Question: I am creating sidebar images with the help of TRzGroup. I already have created TRzGroup with caption Print Now and added item named Print to it. I am planning to add a small printer icon image at the left hand side of the menu item as shown in figure at bottom. How it can be done ?
'''
object RzGroup2: TRzGroup
Items = <
item
Caption = 'Print'
ImageIndex = 4
OnClick = RzGroup2Items0Click
end>
Opened = True
OpenedHeight = 47
DividerVisible = False
SmallImages = ImageList1
Special = True
Caption = 'Print Now'
ParentColor = False
end
'''
While this code is extracted from somewhere in the code SmallImage attribute is assigned to ImageList1. I assume it is for image menu. I checked at object inspector there is SmallImages property but not sure how to create ImageList1 and assign to SmallImages.

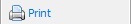
Answer: Drop a 'TImageList' from the Delphi component palette (Win32 page) onto your form (or in a data module used by the form). Double-click that new 'TImageList', click the 'Add' button on the 'ImageList Editor' that appears, and add images. Close the 'ImageList Editor'.
Go back to your form. Click on the 'RzGroup2' item, and drop down the list in the Object Inspector for the 'SmallImages' property, and choose the imagelist you added in the first step.
Set the 'ImageIndex' of the 'Print' item to the appropriate index in the 'ImageList' you assigned to the 'RzGroup' in the previous step.